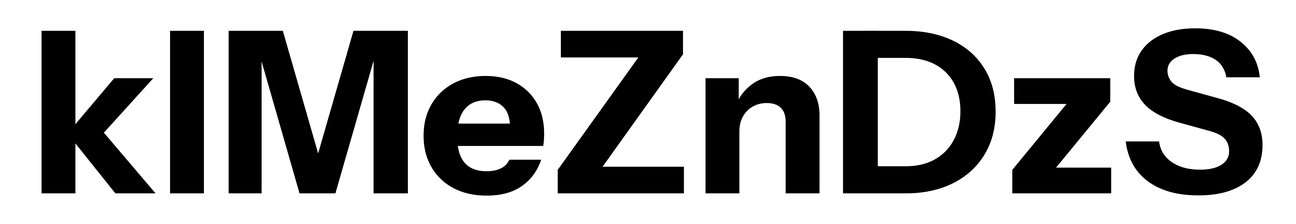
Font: InstrumentSans_Bold